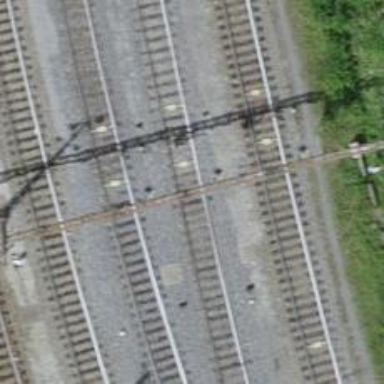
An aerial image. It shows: Railway signal.